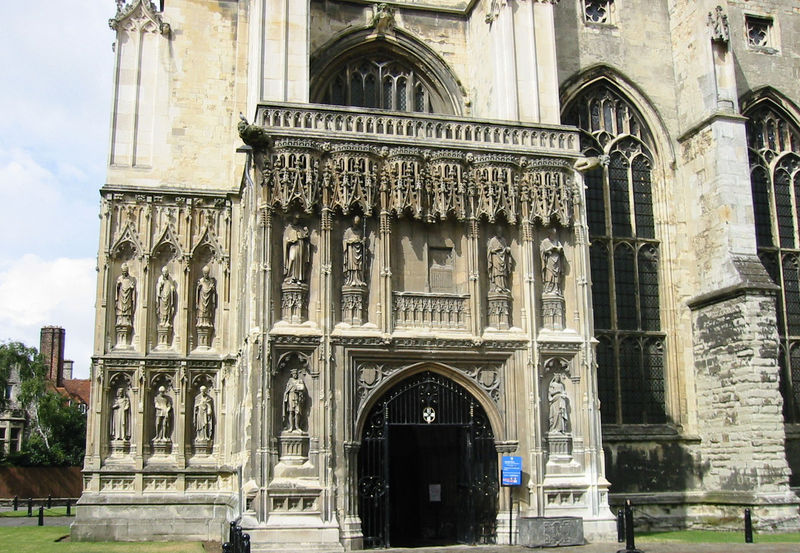
Titel: Kathedrale von Canterbury
Standort: Canterbury, Kathedrale (EU - GB)
Schlagwörter: baum, blau, himmel, wolken, grün, stadt, fenster, grau, männer, pfeiler, schwarz, tür, weiss, dach, gebäude, gras, haus, rasen, wiese, architektur, sockel, stein, steine, gitter, kirche, england, gotik, kamin, schornstein, relief, fassade, mauer, figuren, papst, tafel, tor, foto, fotografie, eingang, schild, schmiedeeisen, kathedrale, portal, wappen, sims, gesims, skulpturen, risalit, statuen, sandstein, gotisch, spitzbogen, baldachin, heilige, heilig, maßwerk, strebepfeiler, kirchenfenster, päpste, einang, winchester, päbste, amsterdammer, parkpfosten